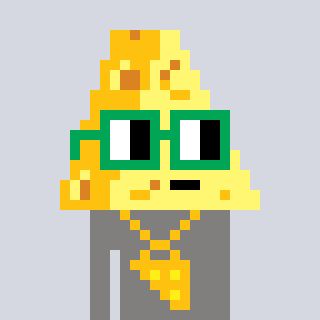
a pixel art character with square green glasses, a cheese-shaped head and a bluegrey-colored body on a cool background